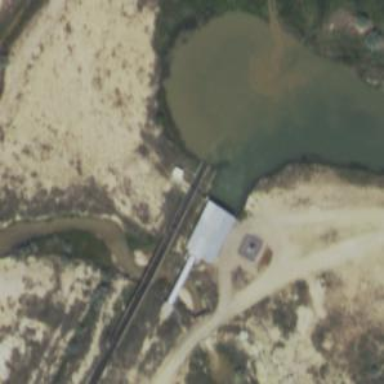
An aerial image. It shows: Aqueduct bridge over canal.